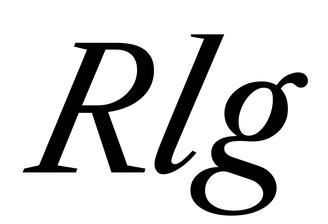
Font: LibreCaslonText-Italic_Italic